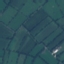
Land use / land cover: Pasture